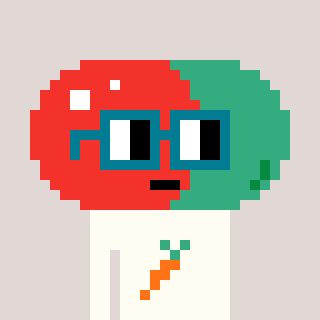
a pixel art character with square dark green glasses, a pill-shaped head and a grayscale-colored body on a warm background